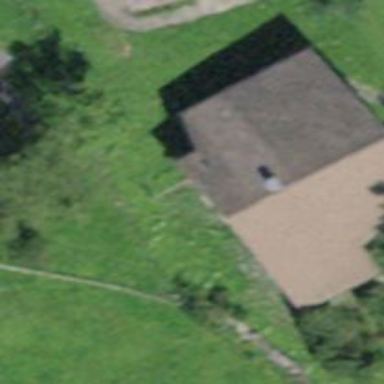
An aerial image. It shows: Simple and straightforward house.